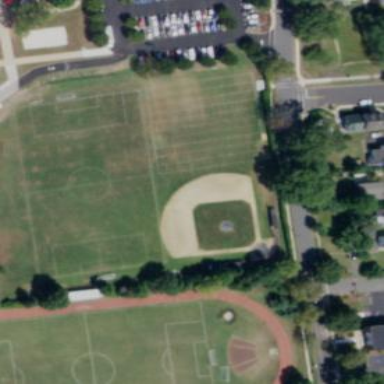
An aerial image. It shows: Baseball pitch for leisure land.